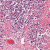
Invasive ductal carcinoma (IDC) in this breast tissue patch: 1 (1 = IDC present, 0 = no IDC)